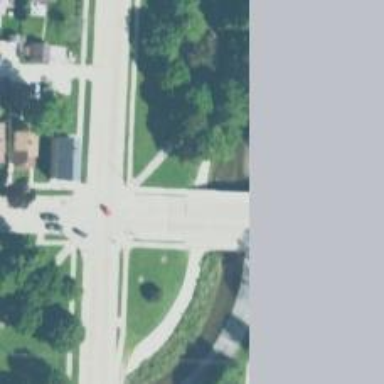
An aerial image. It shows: Footway on bridge.